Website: crate-barrel
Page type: newsletter-management
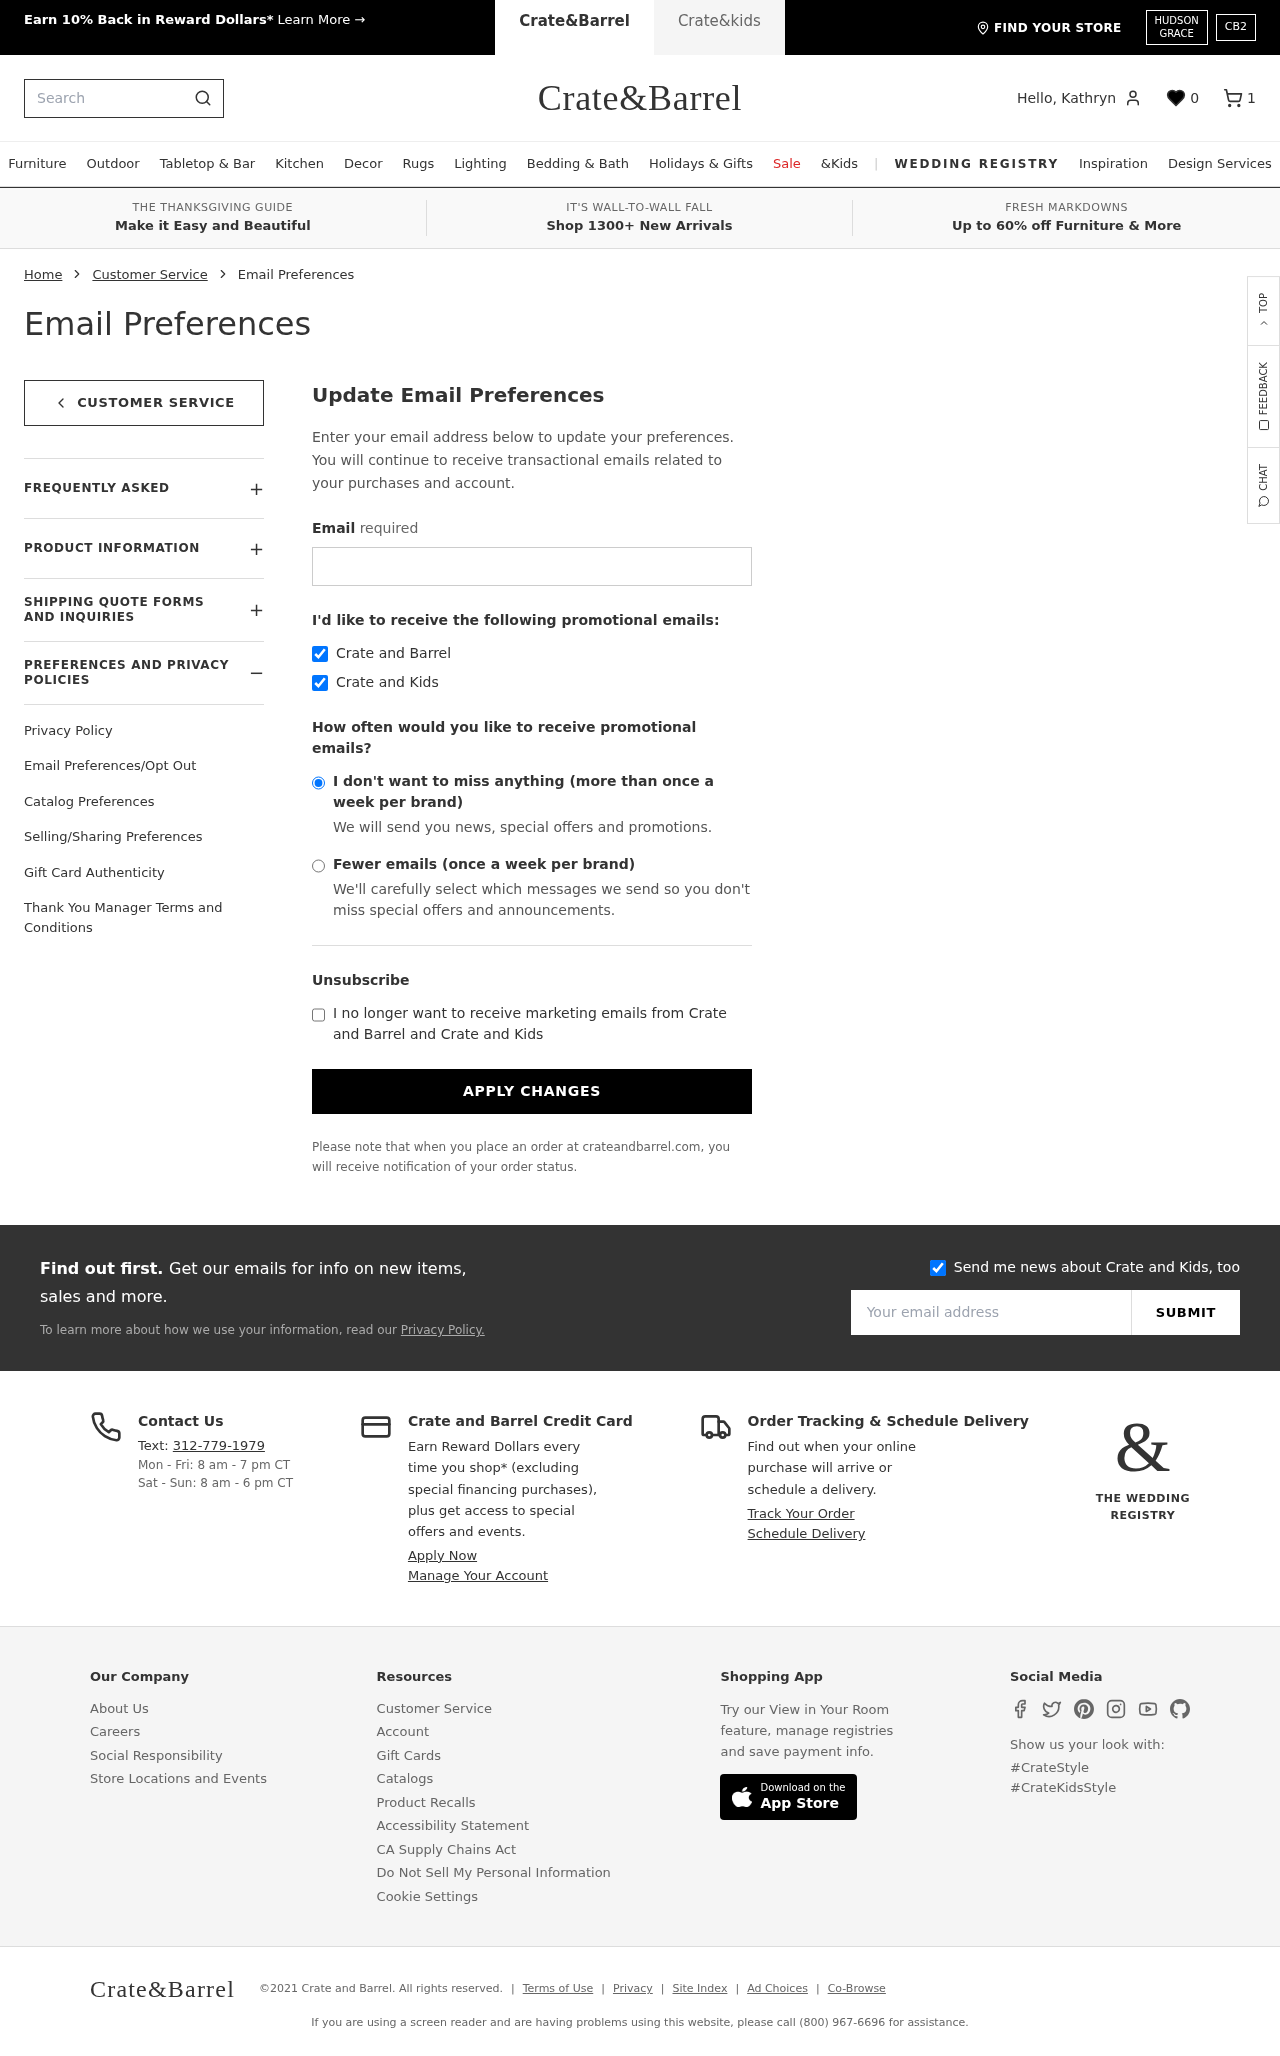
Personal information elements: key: PII_EMAIL
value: kathryn.robbins@gmail.com
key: PII_FIRSTNAME
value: Kathryn
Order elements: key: ORDER_NUM_ITEMS
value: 1
Search elements: key: HEADER_SEARCH
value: Search
Other elements: key: FAVORITES_COUNT
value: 0